Field crop: tomato
Growth stage: 1
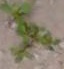
Species: portulaca